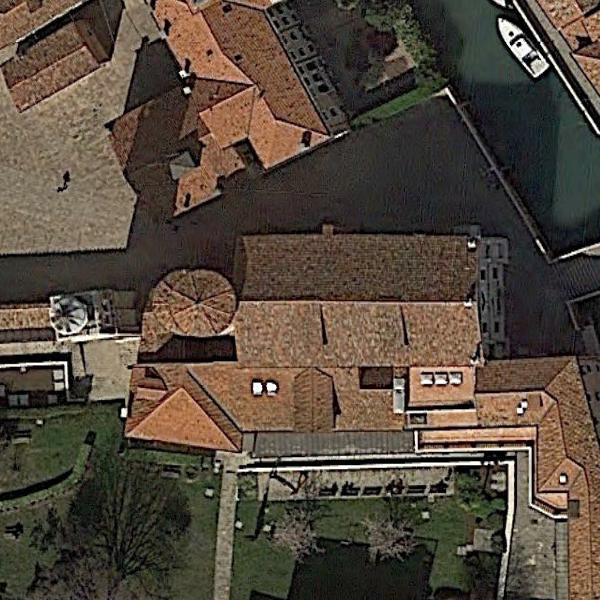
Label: Church